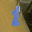
Label: 1